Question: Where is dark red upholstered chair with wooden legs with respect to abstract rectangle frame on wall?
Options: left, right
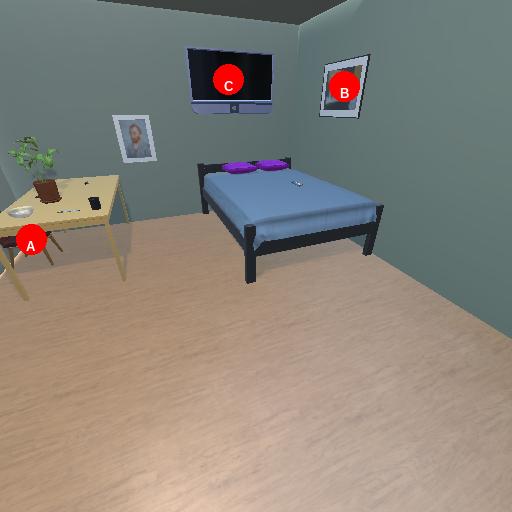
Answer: left